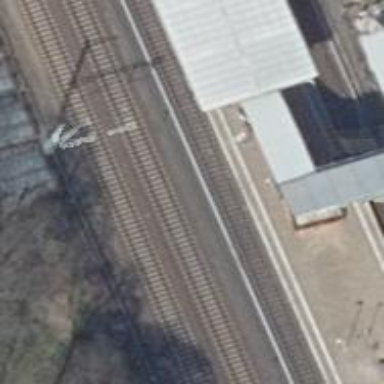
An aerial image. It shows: Close-up of railway platform edge.